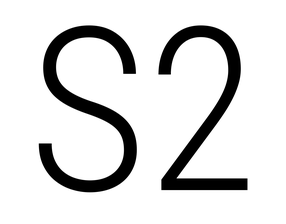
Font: Roboto_Condensed_Light